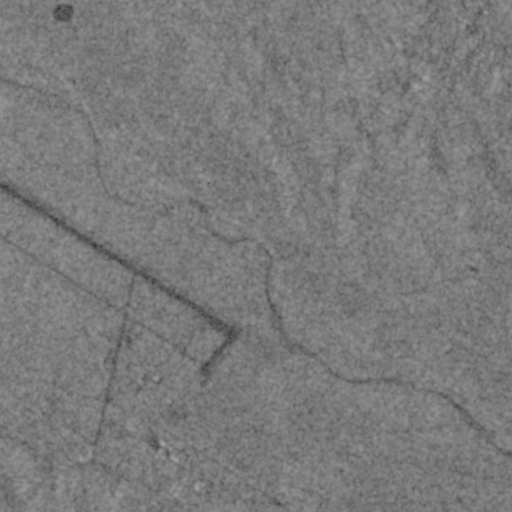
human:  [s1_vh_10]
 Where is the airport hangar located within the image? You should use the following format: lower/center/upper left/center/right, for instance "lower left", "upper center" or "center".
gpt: The airport hangar is located in the lower left of the image.
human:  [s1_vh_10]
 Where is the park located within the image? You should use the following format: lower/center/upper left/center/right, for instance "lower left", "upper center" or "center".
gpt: There is no park in the image.

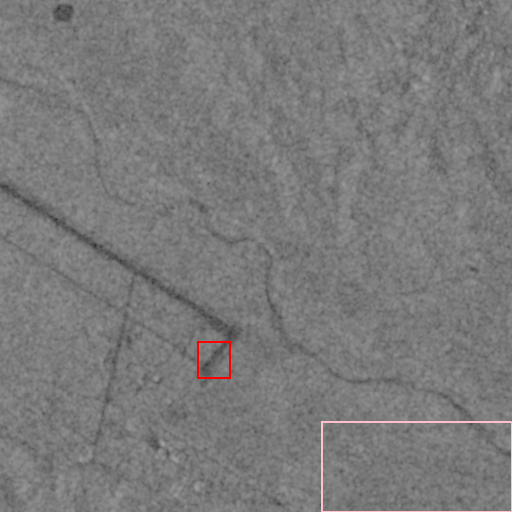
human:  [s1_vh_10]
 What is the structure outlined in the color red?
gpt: The structure outlined in red is an airport apron.
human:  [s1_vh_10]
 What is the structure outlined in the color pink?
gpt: The structure outlined in pink is a crop field.
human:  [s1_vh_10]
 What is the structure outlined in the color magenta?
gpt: There is no magenta outline.